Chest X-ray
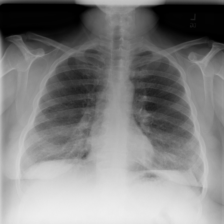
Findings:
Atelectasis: negative
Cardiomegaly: negative
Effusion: negative
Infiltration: negative
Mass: negative
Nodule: negative
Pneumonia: negative
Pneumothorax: negative
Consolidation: negative
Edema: negative
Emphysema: negative
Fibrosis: negative
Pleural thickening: negative
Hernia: negative